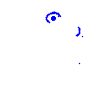
Particle: electron